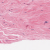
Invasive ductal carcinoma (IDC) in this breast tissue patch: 0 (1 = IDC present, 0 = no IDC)